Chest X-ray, PA view. Patient: 46 years old, sex M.
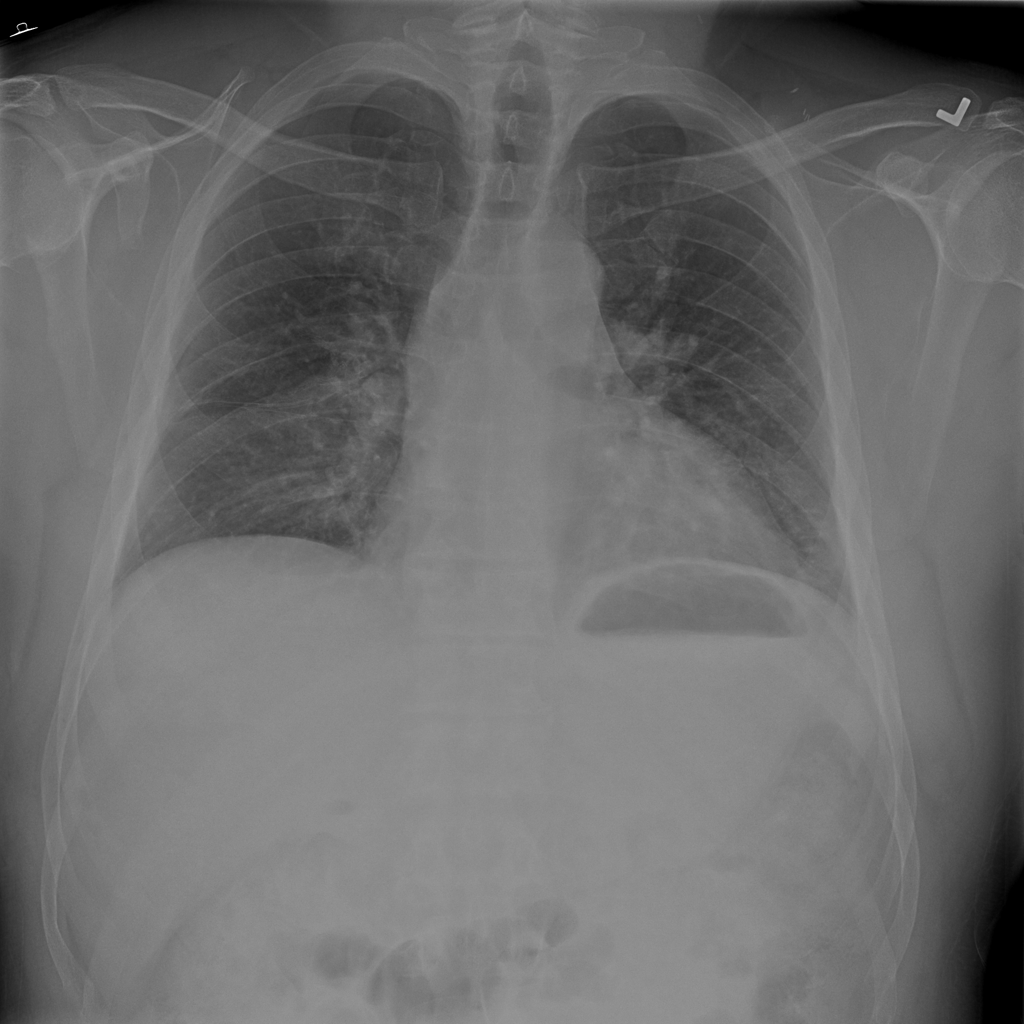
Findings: Pneumothorax